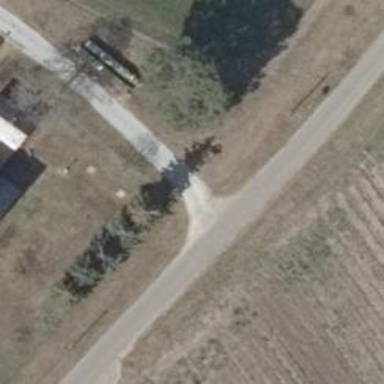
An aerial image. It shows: Driveway made of ground surface.